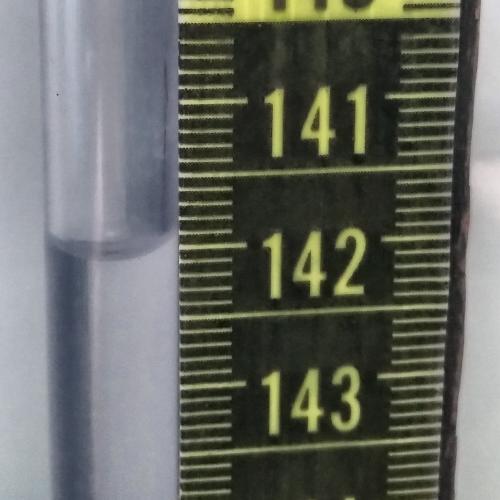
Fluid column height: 142.0 cm